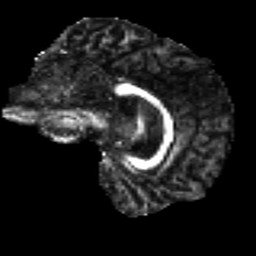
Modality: FA
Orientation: sagittal
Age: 22
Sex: male
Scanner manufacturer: ge
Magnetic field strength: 3 T
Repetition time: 7.8 s
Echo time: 0.0607 s